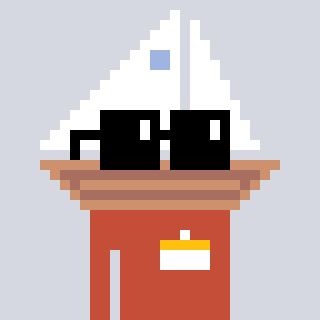
a pixel art character with square black sunglasses, a sailboat-shaped head and a rust-colored body on a cool background